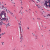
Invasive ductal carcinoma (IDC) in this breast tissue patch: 0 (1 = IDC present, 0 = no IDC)